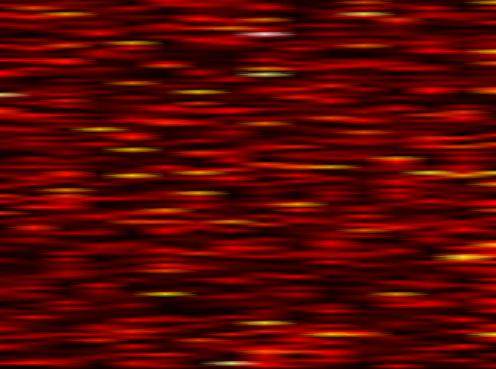
Label: FOFDM